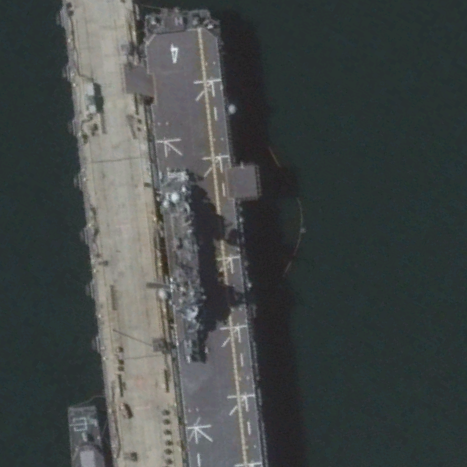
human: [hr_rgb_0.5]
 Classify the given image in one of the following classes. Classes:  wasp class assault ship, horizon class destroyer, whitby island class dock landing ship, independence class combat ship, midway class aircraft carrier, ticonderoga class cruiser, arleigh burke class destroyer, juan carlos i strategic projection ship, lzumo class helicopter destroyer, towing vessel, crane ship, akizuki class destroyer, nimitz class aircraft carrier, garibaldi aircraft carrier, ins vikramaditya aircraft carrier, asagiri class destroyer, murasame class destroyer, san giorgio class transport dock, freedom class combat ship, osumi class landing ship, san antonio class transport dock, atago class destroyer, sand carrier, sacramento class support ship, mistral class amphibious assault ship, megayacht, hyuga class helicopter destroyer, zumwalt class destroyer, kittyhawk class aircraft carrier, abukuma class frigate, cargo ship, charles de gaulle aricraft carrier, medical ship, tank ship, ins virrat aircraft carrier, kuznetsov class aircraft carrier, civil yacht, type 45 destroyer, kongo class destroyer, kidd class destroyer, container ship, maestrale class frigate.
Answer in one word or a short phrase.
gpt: Wasp class assault ship